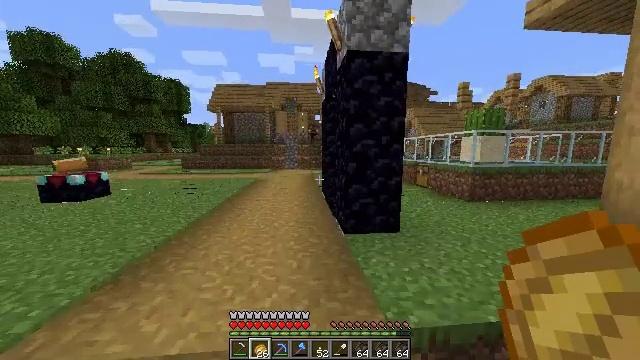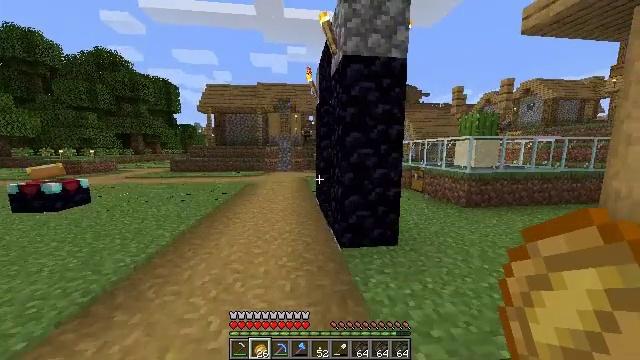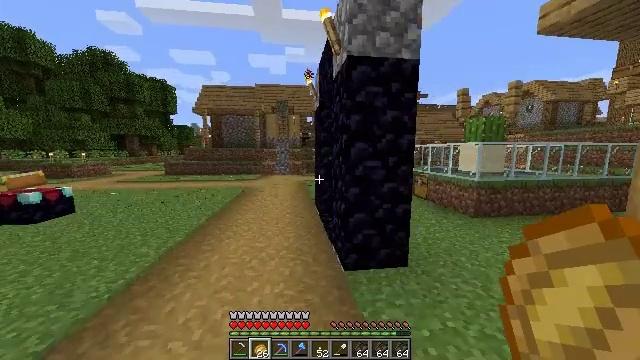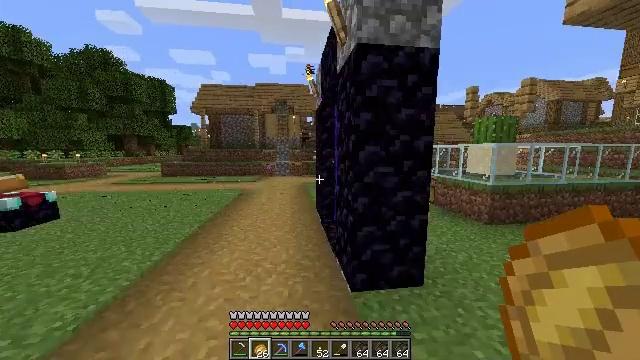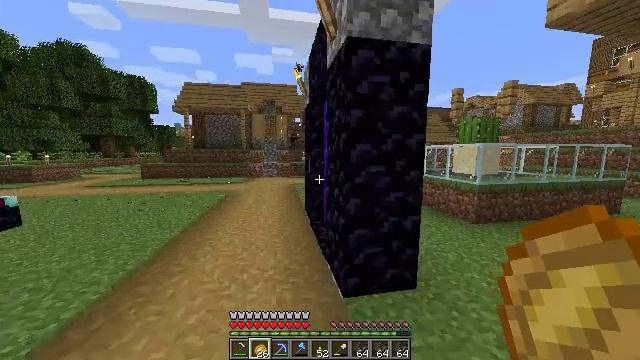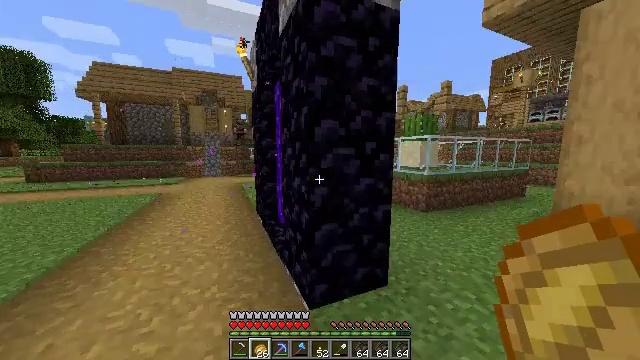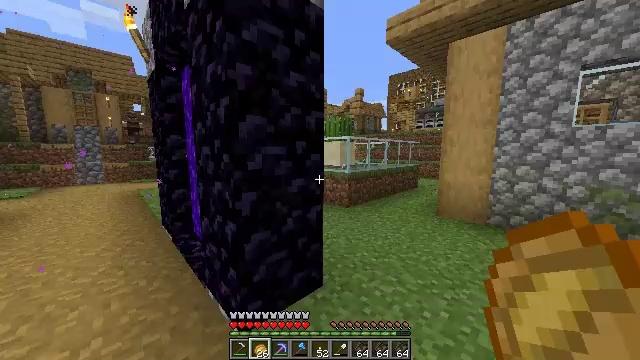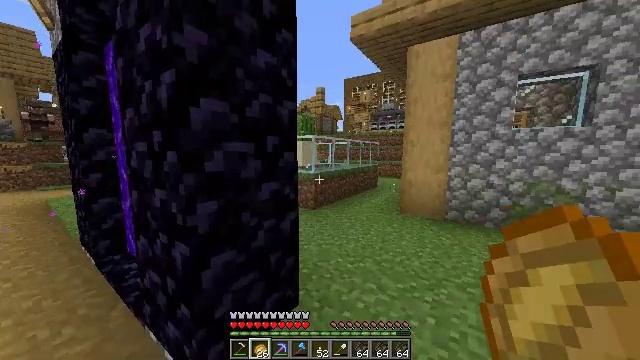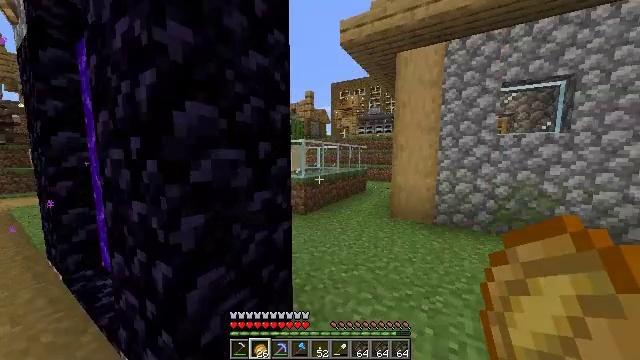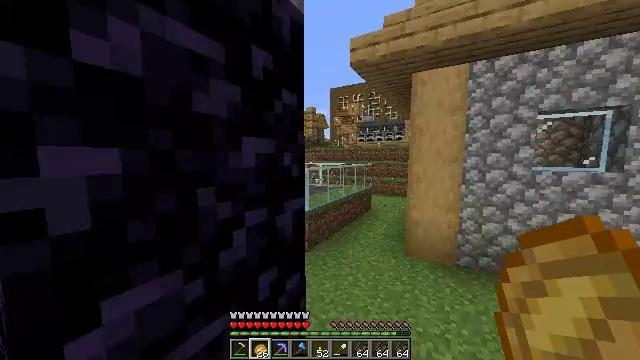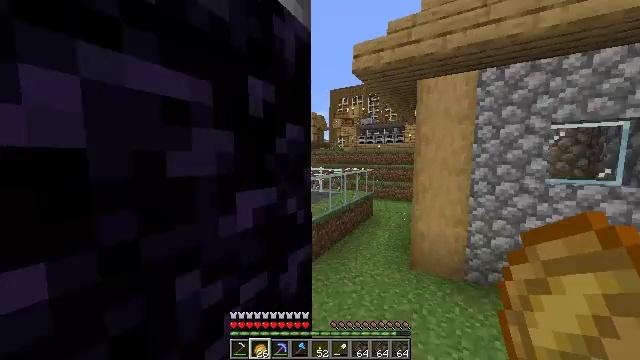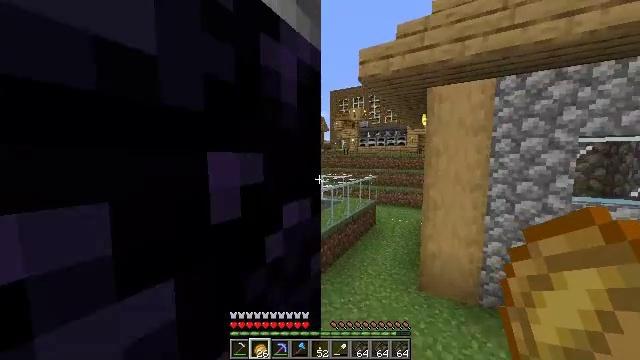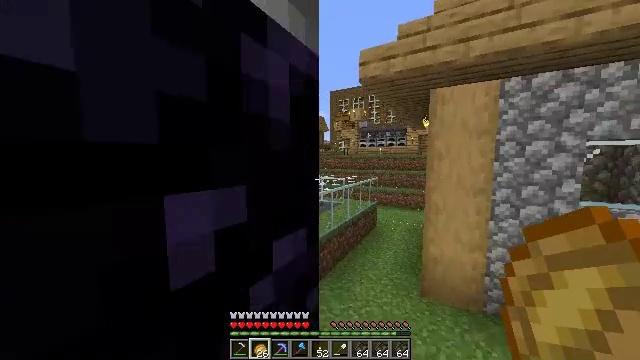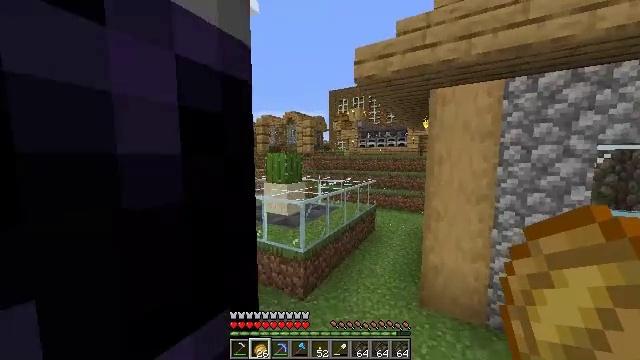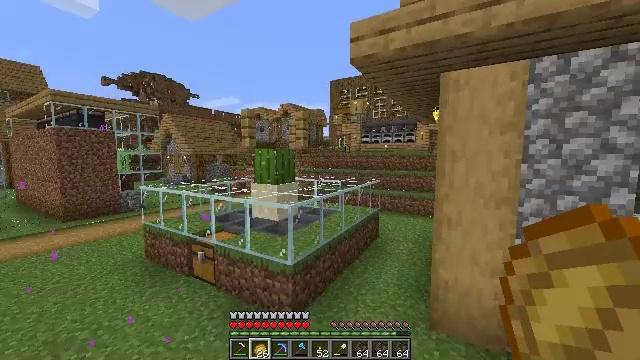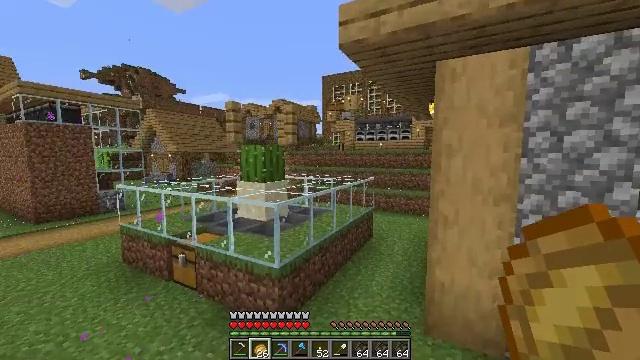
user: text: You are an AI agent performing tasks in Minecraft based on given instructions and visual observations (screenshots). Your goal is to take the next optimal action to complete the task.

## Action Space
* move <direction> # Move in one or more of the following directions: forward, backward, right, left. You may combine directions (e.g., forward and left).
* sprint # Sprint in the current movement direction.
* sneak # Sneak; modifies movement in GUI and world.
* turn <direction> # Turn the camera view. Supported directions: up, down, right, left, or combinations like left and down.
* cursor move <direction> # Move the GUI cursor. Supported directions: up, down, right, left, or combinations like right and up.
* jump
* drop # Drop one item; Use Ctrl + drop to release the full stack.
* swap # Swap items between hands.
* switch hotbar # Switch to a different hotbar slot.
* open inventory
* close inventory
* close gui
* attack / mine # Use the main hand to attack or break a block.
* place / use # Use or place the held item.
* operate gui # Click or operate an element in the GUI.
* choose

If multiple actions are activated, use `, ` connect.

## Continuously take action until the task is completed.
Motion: motion action
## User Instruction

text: Create a dried kelp block using dried kelp.
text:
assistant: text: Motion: move forward, sprint, turn right, jump
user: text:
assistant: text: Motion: move forward, sprint, jump
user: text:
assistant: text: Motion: move forward, jump
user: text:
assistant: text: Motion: move forward, turn right, jump
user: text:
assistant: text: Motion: move forward, turn right, jump
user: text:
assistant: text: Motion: move forward, turn right, jump
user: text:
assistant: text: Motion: move forward, sprint, turn right, jump
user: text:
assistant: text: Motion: move forward, sprint, turn right and up, jump
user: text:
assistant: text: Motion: move forward, sprint, jump
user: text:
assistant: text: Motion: move forward, sprint, jump
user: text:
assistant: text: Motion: move forward, sprint, jump
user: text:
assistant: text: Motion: move forward, jump
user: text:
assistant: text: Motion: move forward, jump
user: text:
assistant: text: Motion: move forward, jump
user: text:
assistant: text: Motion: move forward, turn right, jump
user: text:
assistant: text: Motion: move forward, turn right
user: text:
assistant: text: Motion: move forward, turn right
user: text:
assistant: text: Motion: move forward
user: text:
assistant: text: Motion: move forward, sprint
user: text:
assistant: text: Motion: move forward, sprint
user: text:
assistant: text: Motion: move forward, sprint, turn right and down
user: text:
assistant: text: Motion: move forward, sprint, turn down
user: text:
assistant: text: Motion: move forward
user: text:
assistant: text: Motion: move forward
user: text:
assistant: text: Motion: move forward
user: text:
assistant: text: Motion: move forward, sprint
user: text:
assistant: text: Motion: move forward, sprint
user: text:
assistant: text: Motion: move forward, sprint
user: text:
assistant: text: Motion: move forward, sprint, turn right
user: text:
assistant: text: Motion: move forward, turn right